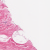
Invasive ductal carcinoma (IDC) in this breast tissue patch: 0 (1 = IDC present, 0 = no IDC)